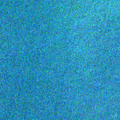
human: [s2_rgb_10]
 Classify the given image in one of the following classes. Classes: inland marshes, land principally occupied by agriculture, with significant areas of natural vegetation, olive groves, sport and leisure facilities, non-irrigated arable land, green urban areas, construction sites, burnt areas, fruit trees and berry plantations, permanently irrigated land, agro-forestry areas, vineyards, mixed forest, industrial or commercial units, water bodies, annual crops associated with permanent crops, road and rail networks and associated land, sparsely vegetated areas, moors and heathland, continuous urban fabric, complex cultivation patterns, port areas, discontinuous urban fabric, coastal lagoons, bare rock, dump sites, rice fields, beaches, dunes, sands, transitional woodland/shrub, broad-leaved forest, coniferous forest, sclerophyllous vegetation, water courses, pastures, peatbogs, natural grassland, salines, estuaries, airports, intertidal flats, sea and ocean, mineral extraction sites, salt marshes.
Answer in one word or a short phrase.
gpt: sea and ocean